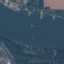
Land use / land cover: River